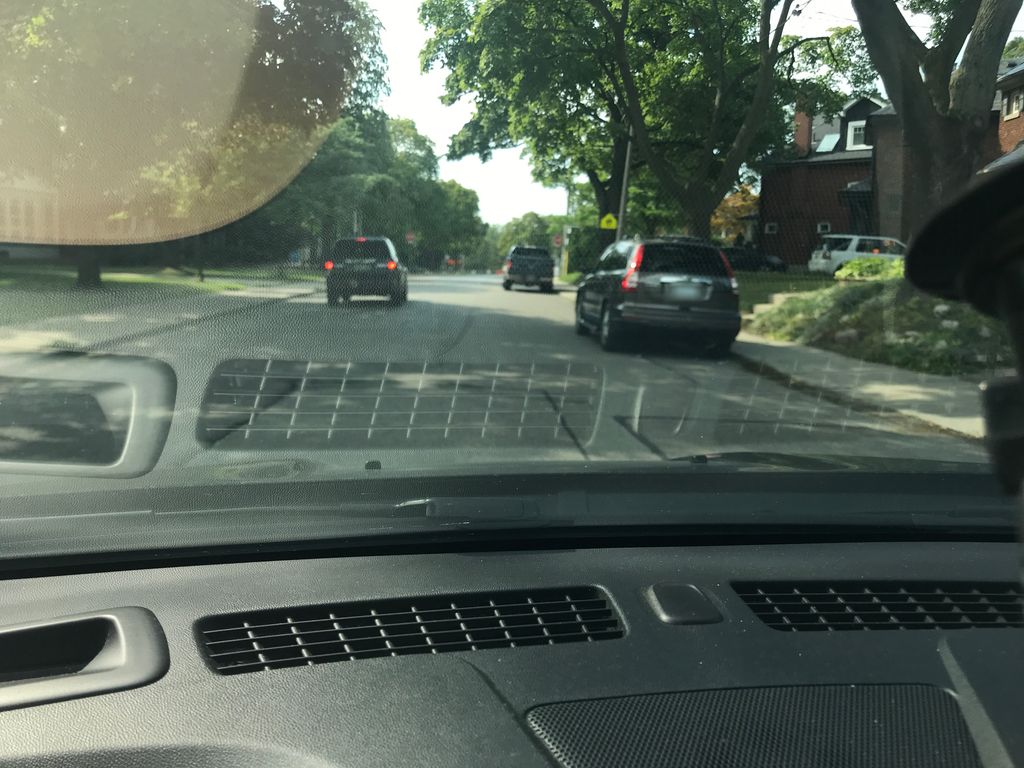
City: toronto